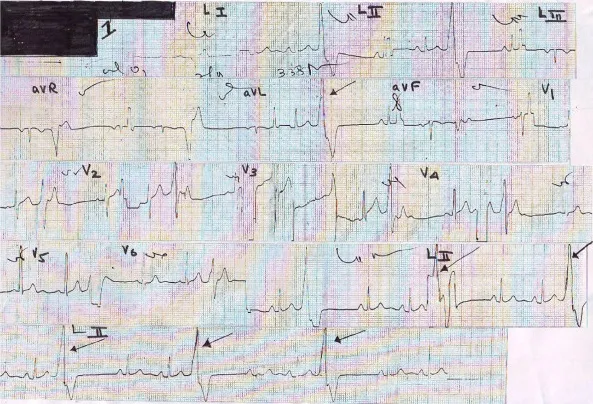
Electrocardiogram.
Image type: electrography (ekg)